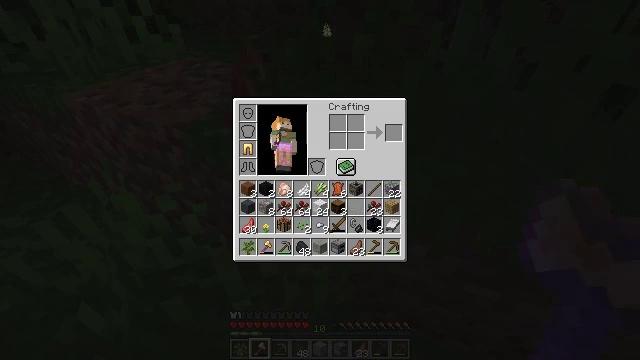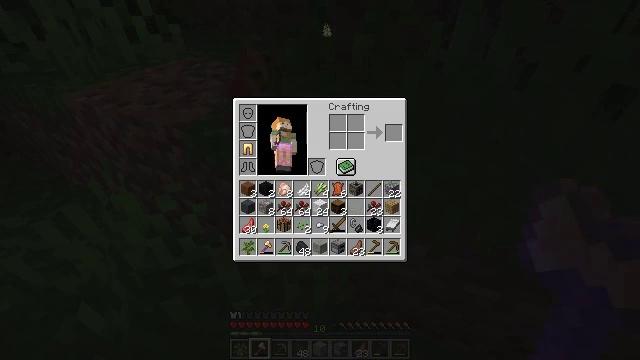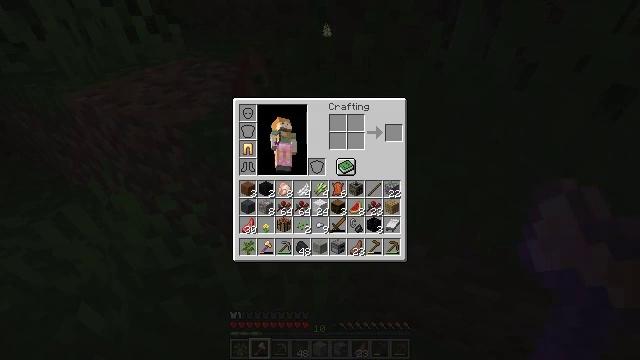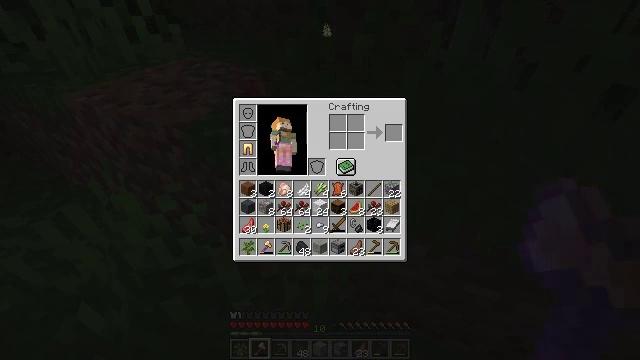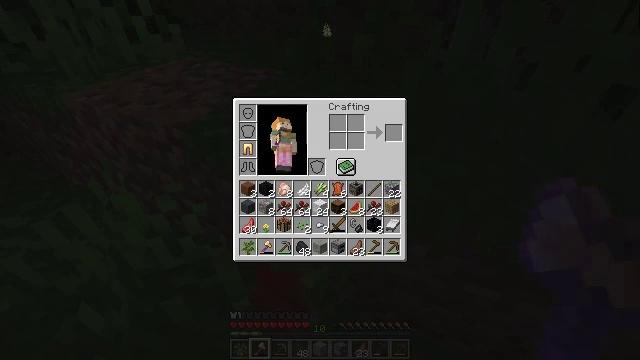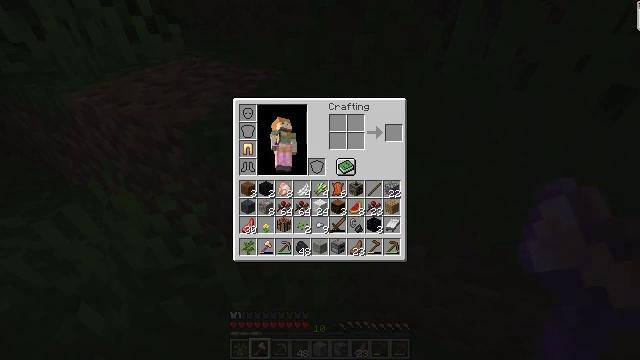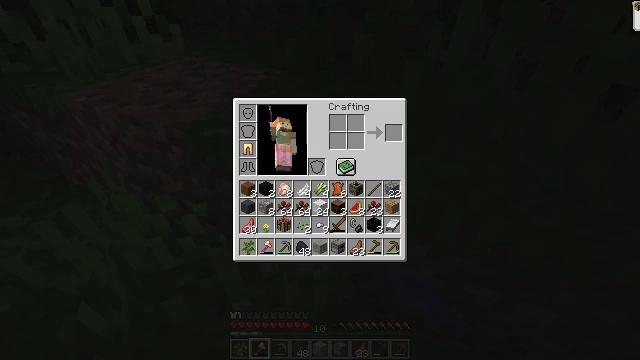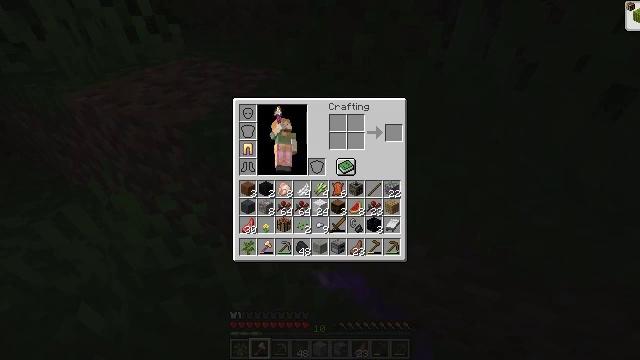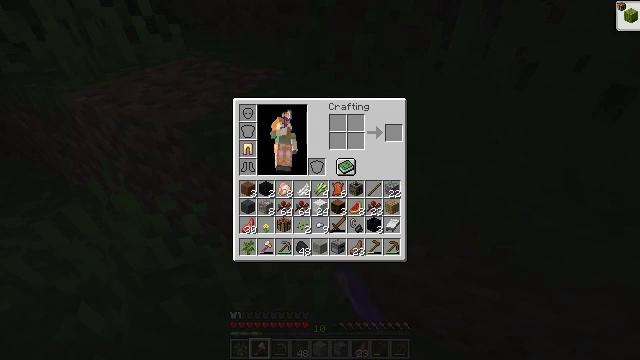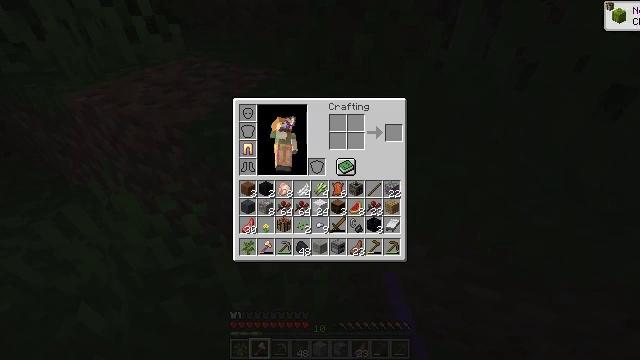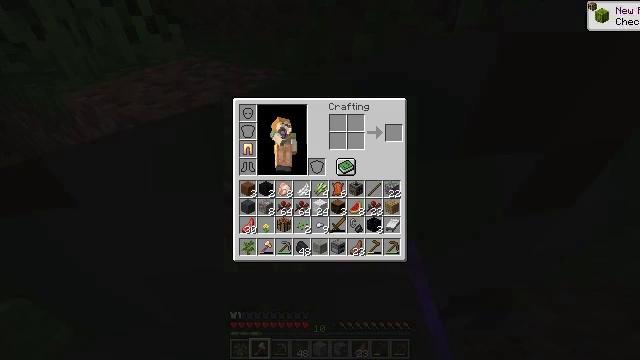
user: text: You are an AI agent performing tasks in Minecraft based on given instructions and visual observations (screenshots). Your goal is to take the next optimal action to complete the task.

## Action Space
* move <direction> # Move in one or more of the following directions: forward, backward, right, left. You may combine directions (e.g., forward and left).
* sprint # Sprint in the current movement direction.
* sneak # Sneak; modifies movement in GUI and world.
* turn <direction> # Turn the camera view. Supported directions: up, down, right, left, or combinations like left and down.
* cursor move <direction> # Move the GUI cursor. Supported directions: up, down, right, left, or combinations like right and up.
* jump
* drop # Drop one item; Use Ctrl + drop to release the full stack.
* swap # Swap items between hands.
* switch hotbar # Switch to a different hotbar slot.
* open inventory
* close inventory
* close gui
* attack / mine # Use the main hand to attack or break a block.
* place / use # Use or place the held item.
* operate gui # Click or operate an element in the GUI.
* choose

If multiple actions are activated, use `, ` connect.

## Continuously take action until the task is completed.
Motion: motion action
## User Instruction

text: Drop a spruce sapling.
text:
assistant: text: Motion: operate gui
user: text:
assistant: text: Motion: operate gui
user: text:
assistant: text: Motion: operate gui
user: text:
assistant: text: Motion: operate gui
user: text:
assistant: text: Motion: no_op
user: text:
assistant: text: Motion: no_op
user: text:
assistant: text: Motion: no_op
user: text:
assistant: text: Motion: no_op
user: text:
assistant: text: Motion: no_op
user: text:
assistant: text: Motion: no_op
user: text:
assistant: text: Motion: no_op